Question: # Scenario
I'm building an admin panel in Rails for an old app that i wrote a while ago therefore the database is not designed to work with .
# The design

As you can see the foreign key which is used by the 'Game' and 'Refferal' table is NOT the 'id' of the 'User' but instead a column on the 'User' which is called 'steam_id'
The Rails Model:
- 'User'- 'has_many :games, :foreign_key => 'player''
# The problem
When i'm trying the following command:
'User.find(1).games'
the ActiveRecord is producing the following queries:
'''
User Load (0.0ms) SELECT 'users'.* FROM 'users' WHERE 'users'.'id' = 1 LIMIT 1
Game Load (1012.0ms) SELECT 'games'.* FROM 'games' WHERE 'games'.'player' = '1'
'''
As you can see on the second query it tries to find a game where the 'player' column is equal to '1'.
Obviously this is not what I want. I want to get the game where the 'game.player' is equal to 'user.steam_id'
How can i fix that? And most importantly how can i also fix the 'belongs_to' association?
# Considerations
The main website is already live and with active users. I cant just start redesigning the entire DB and the codebase itself.
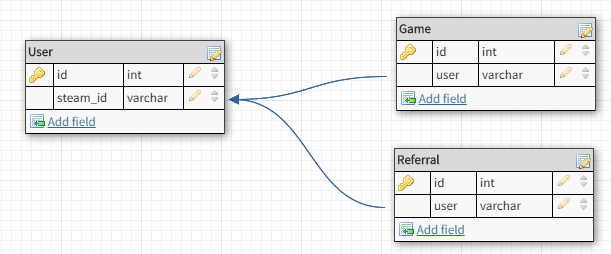
Answer: Try specifying the 'primary_key' in the association:
'User' model:
'''
has_many :games, primary_key: 'steam_id', foreign_key: 'player'
'''
'Game' model:
'''
belongs_to :user, primary_key: 'steam_id', foreign_key: 'player'
'''
Now you should be able use 'User.find(1).games', which will query for user's games using 'steam_id' instead of 'id'.